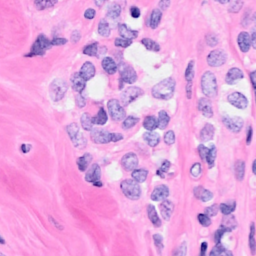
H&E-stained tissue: Breast